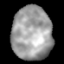
Tissue: lung
Cell type: Others
Senescence score: 0.2172
Nuclear area (px): 2101
Mean DAPI intensity: 159.092